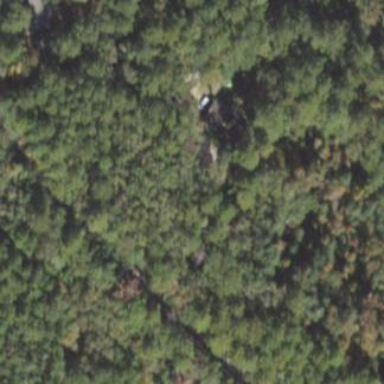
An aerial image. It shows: Mixed woodland with various types of leaves.